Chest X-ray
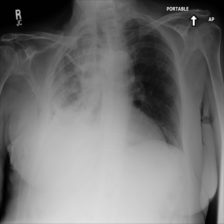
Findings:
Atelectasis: negative
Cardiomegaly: negative
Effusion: negative
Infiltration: negative
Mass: negative
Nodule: negative
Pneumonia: negative
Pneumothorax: negative
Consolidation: negative
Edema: negative
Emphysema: negative
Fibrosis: negative
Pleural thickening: negative
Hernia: negative